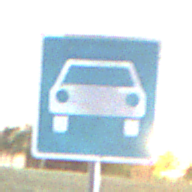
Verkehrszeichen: Kraftfahrstrasse
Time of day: Night
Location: Outdoor (Nature)
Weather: Clear
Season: NotSpecified
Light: Natural